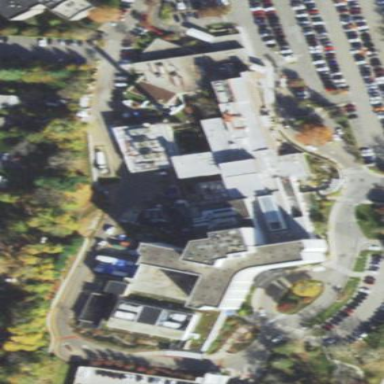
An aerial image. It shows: Hospital providing healthcare services.